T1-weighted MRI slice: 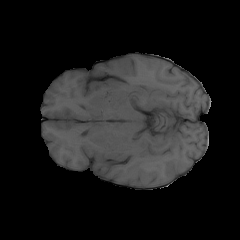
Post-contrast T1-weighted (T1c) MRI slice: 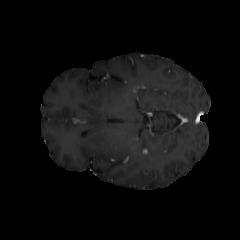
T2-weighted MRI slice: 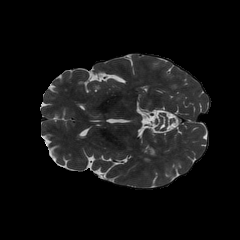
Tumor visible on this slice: no